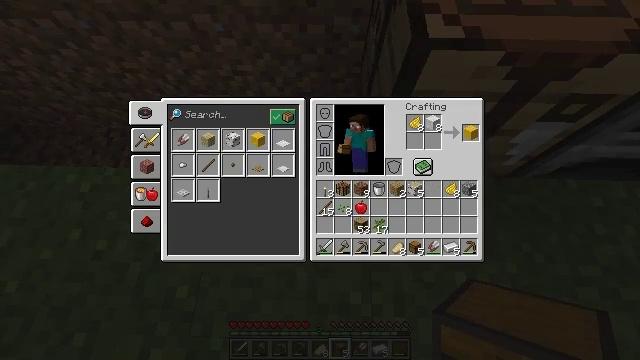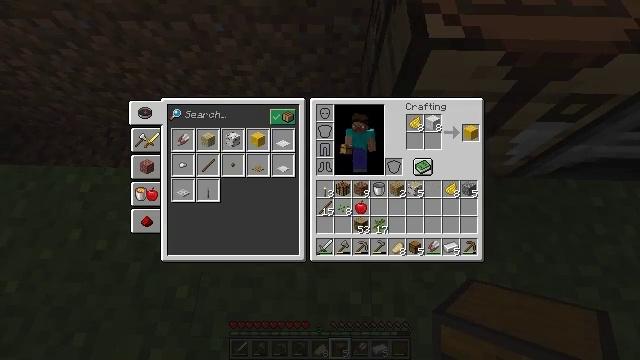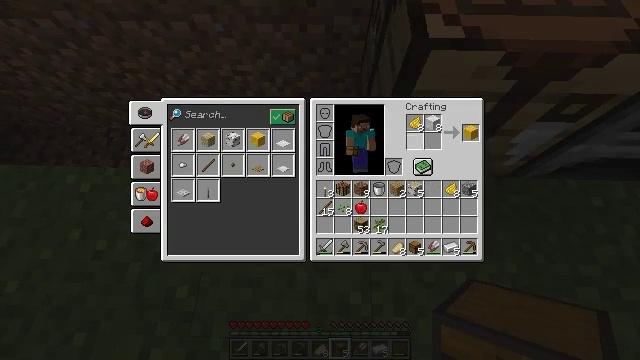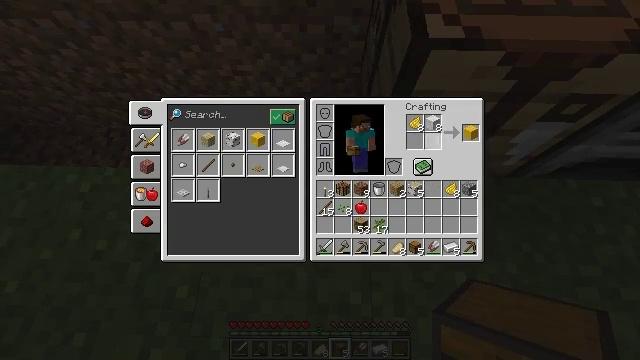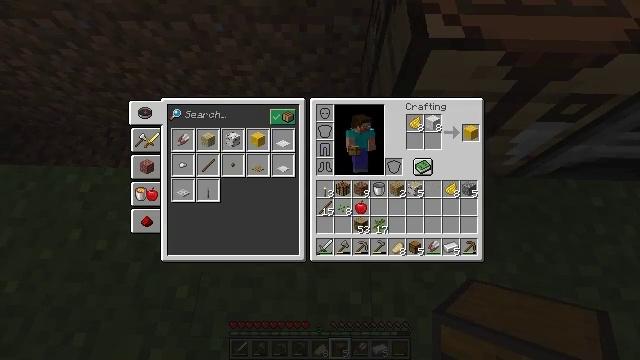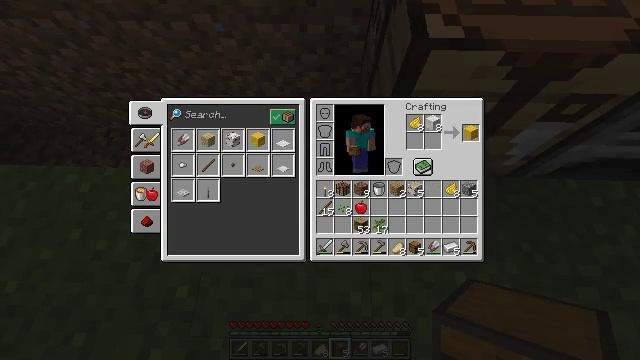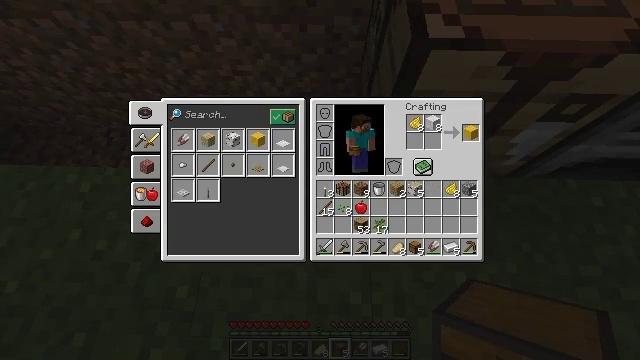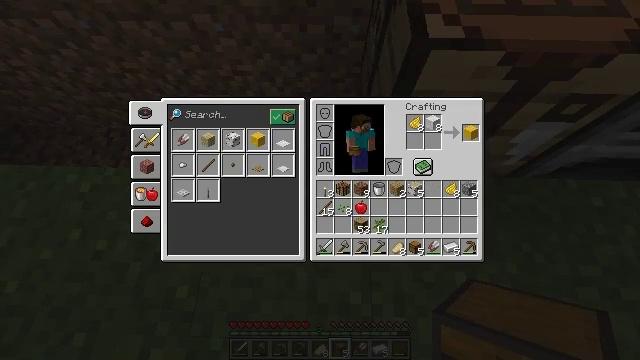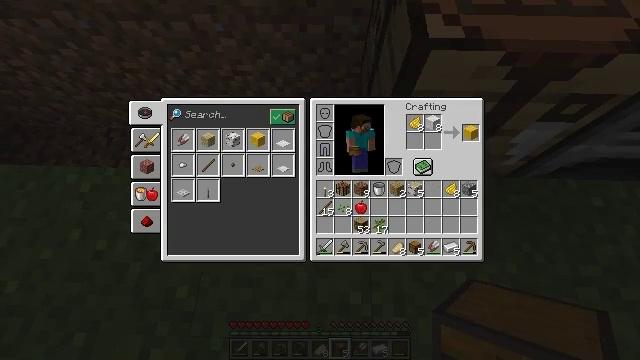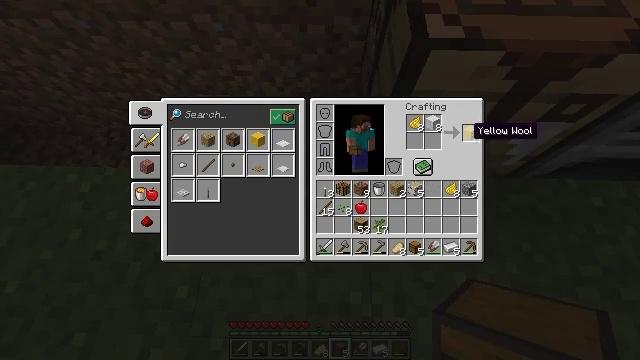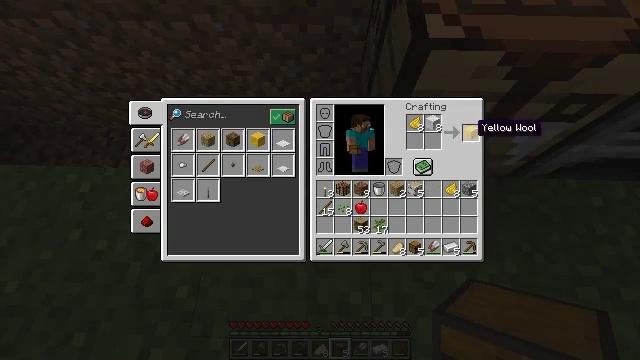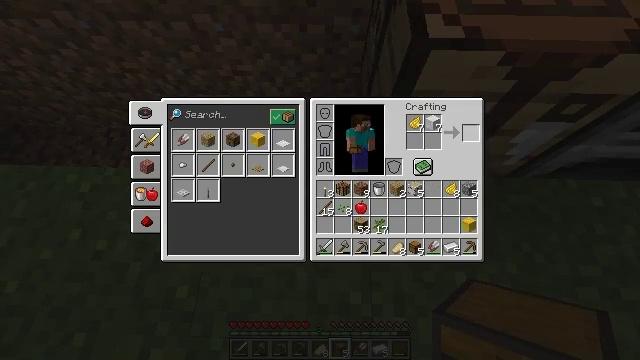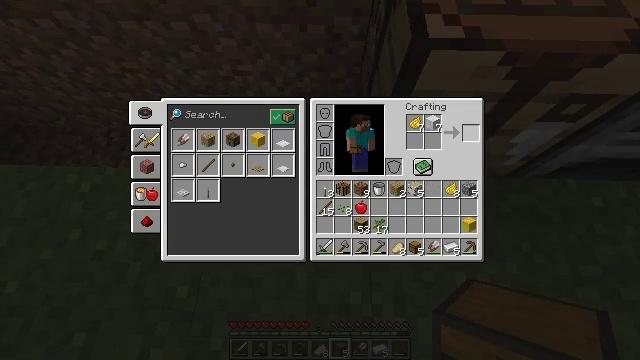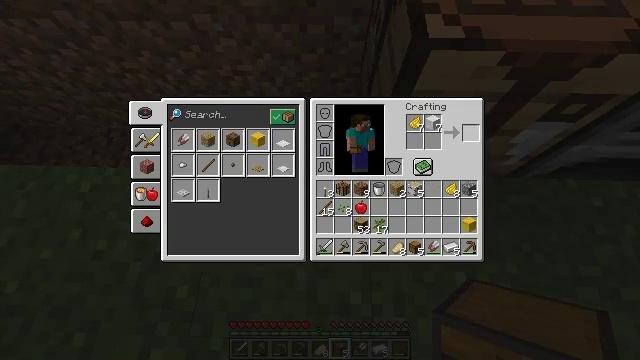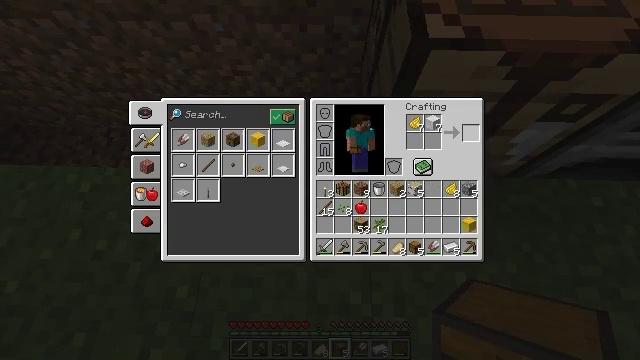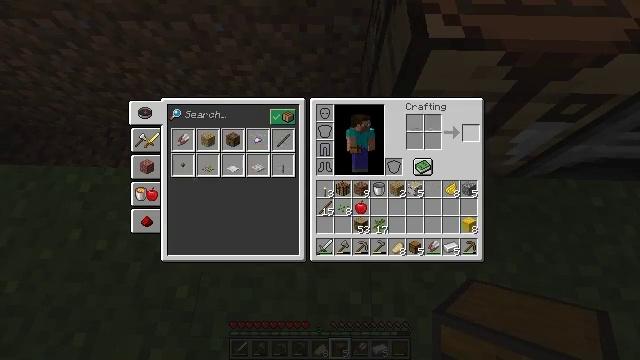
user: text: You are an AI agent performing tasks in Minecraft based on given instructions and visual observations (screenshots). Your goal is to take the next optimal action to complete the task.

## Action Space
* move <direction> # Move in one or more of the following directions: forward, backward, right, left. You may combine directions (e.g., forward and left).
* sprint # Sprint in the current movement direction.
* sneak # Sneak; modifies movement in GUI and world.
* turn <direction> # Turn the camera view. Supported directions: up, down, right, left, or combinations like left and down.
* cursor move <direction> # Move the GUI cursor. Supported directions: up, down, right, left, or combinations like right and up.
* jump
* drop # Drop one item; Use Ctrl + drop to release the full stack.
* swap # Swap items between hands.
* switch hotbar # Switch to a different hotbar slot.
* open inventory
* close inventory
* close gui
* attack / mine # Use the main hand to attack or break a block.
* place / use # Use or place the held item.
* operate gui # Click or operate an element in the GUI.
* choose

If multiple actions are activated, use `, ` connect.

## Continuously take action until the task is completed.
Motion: motion action
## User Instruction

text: Interact with the crafting table to make yellow wool.
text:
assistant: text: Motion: sneak, cursor move right
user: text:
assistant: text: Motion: sneak, cursor move right
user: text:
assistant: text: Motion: sneak, cursor move right
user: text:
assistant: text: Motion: sneak, cursor move right
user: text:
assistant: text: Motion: sneak, cursor move right
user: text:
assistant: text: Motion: sneak
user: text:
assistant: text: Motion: sneak
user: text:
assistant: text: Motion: sneak
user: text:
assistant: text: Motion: sneak
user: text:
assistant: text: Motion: sneak
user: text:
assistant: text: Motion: sneak, operate gui
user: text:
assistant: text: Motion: sneak, operate gui
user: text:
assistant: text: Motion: sneak, operate gui
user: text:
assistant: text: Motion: sneak
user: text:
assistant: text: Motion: sneak
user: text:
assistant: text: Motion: no_op